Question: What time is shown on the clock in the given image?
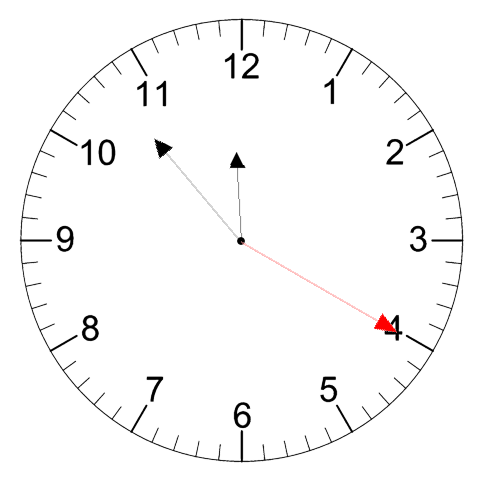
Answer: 11:53:20